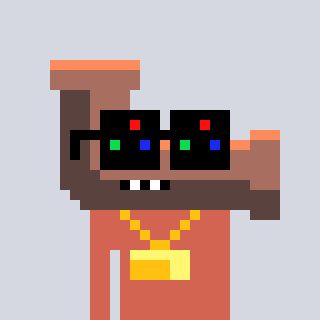
a pixel art character with square black sunglasses, a pipe-shaped head and a peachy-colored body on a cool background